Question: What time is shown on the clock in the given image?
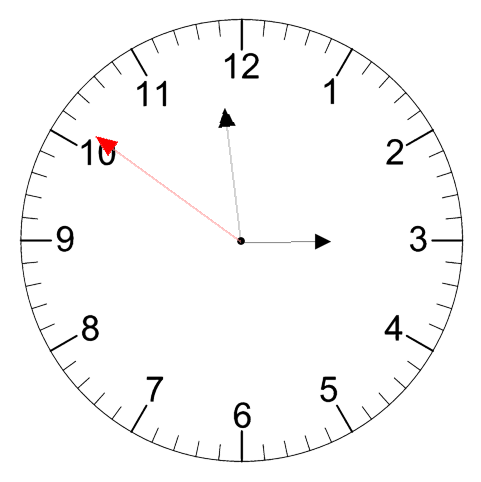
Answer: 02:58:51